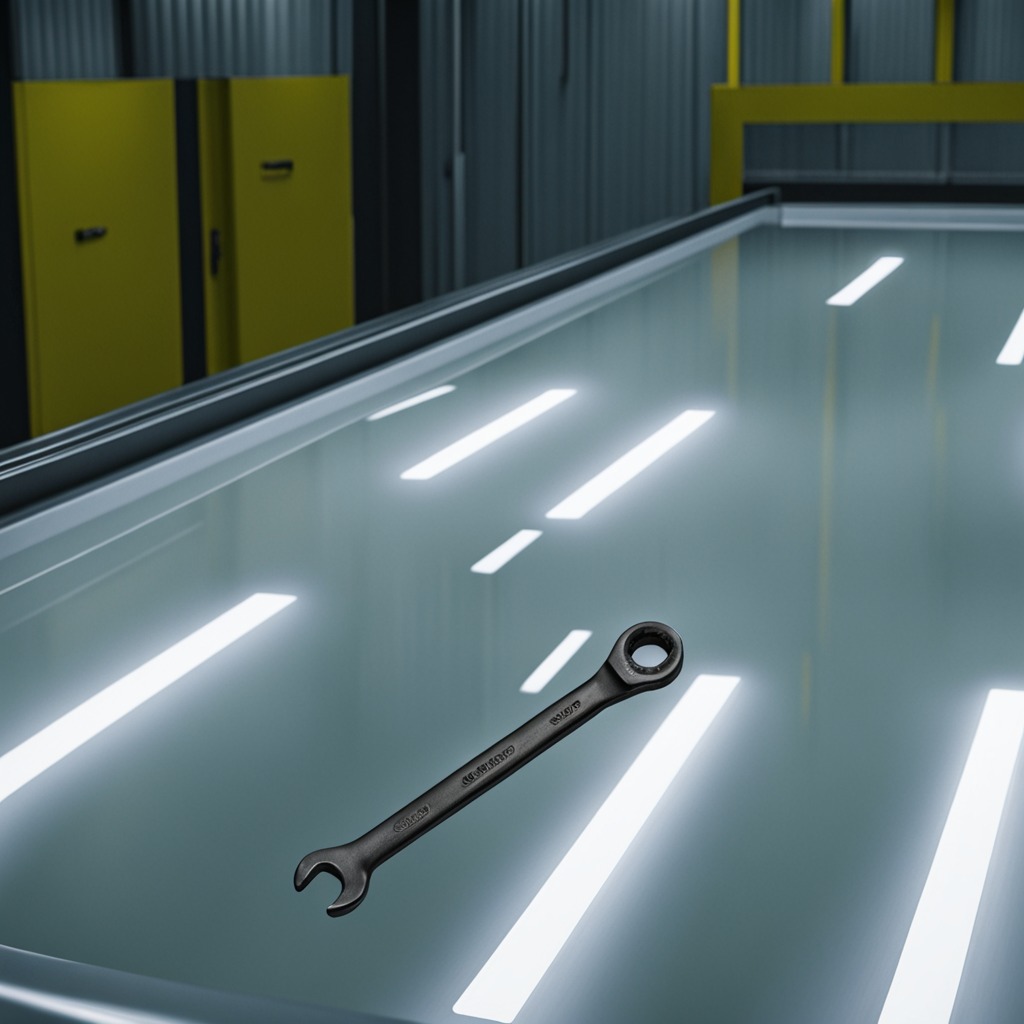
An wrench is lying on the table in the ship maintenance bay.